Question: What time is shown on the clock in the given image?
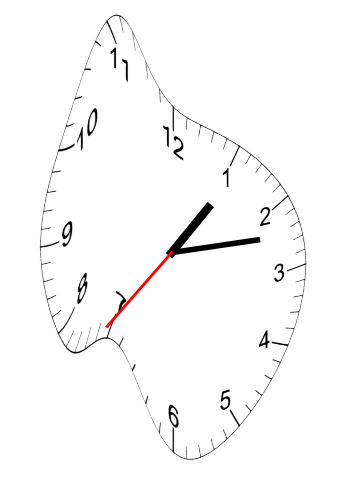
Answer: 01:12:36